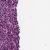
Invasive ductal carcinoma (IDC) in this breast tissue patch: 1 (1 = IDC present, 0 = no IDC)